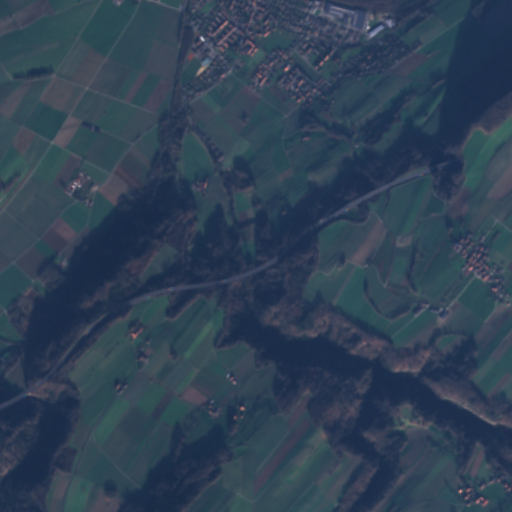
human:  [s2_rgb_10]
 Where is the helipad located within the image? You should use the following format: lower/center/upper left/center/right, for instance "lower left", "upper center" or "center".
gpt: The helipad is located in the lower left of the image.
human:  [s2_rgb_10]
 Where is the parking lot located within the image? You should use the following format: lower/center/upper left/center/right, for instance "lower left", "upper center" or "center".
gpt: The parking lot is located in the upper of the image.
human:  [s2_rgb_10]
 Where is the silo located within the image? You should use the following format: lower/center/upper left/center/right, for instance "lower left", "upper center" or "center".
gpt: The silo is located in the upper left of the image.
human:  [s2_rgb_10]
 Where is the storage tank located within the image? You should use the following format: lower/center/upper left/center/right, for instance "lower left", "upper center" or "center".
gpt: The storage tank is located in the center right of the image.
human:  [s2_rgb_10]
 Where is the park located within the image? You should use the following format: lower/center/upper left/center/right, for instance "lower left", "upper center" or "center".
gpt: There is no park in the image.